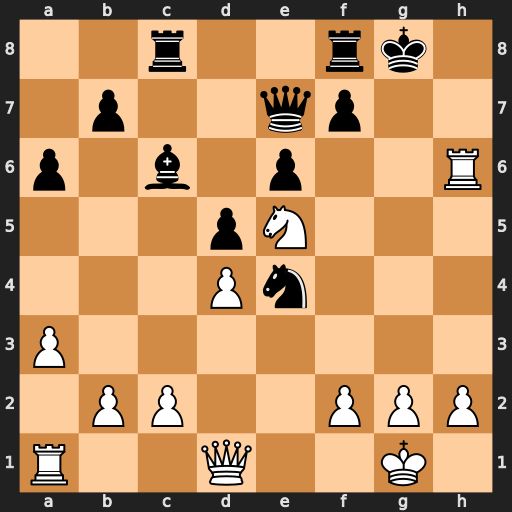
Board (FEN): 2r2rk1/1p2qp2/p1b1p2R/3pN3/3Pn3/P7/1PP2PPP/R2Q2K1
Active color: w
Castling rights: -
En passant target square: -
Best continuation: Qh5 Qg5 Rh8+